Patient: sex M, age 48
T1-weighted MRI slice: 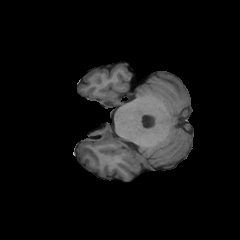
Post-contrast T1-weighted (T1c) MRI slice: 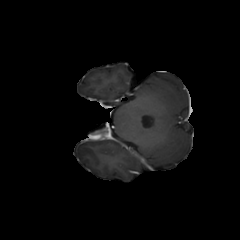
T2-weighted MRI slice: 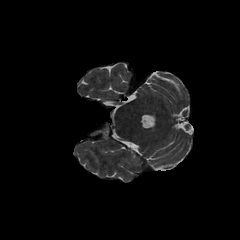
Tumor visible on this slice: no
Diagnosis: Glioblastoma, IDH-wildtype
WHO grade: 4